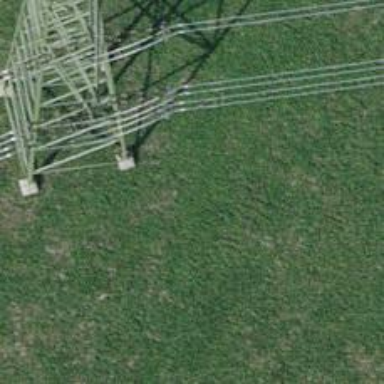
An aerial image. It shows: Power tower.